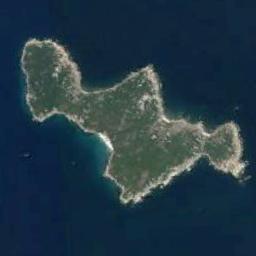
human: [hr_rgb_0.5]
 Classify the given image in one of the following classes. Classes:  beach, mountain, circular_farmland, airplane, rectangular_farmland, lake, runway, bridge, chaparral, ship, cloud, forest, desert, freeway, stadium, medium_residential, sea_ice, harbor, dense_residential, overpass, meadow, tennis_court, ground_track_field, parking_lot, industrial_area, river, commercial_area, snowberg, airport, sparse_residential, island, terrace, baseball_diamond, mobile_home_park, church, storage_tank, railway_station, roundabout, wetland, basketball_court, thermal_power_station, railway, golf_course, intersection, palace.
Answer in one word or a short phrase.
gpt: island